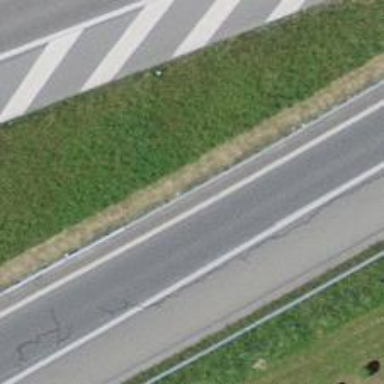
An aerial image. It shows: Guard rail.